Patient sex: F
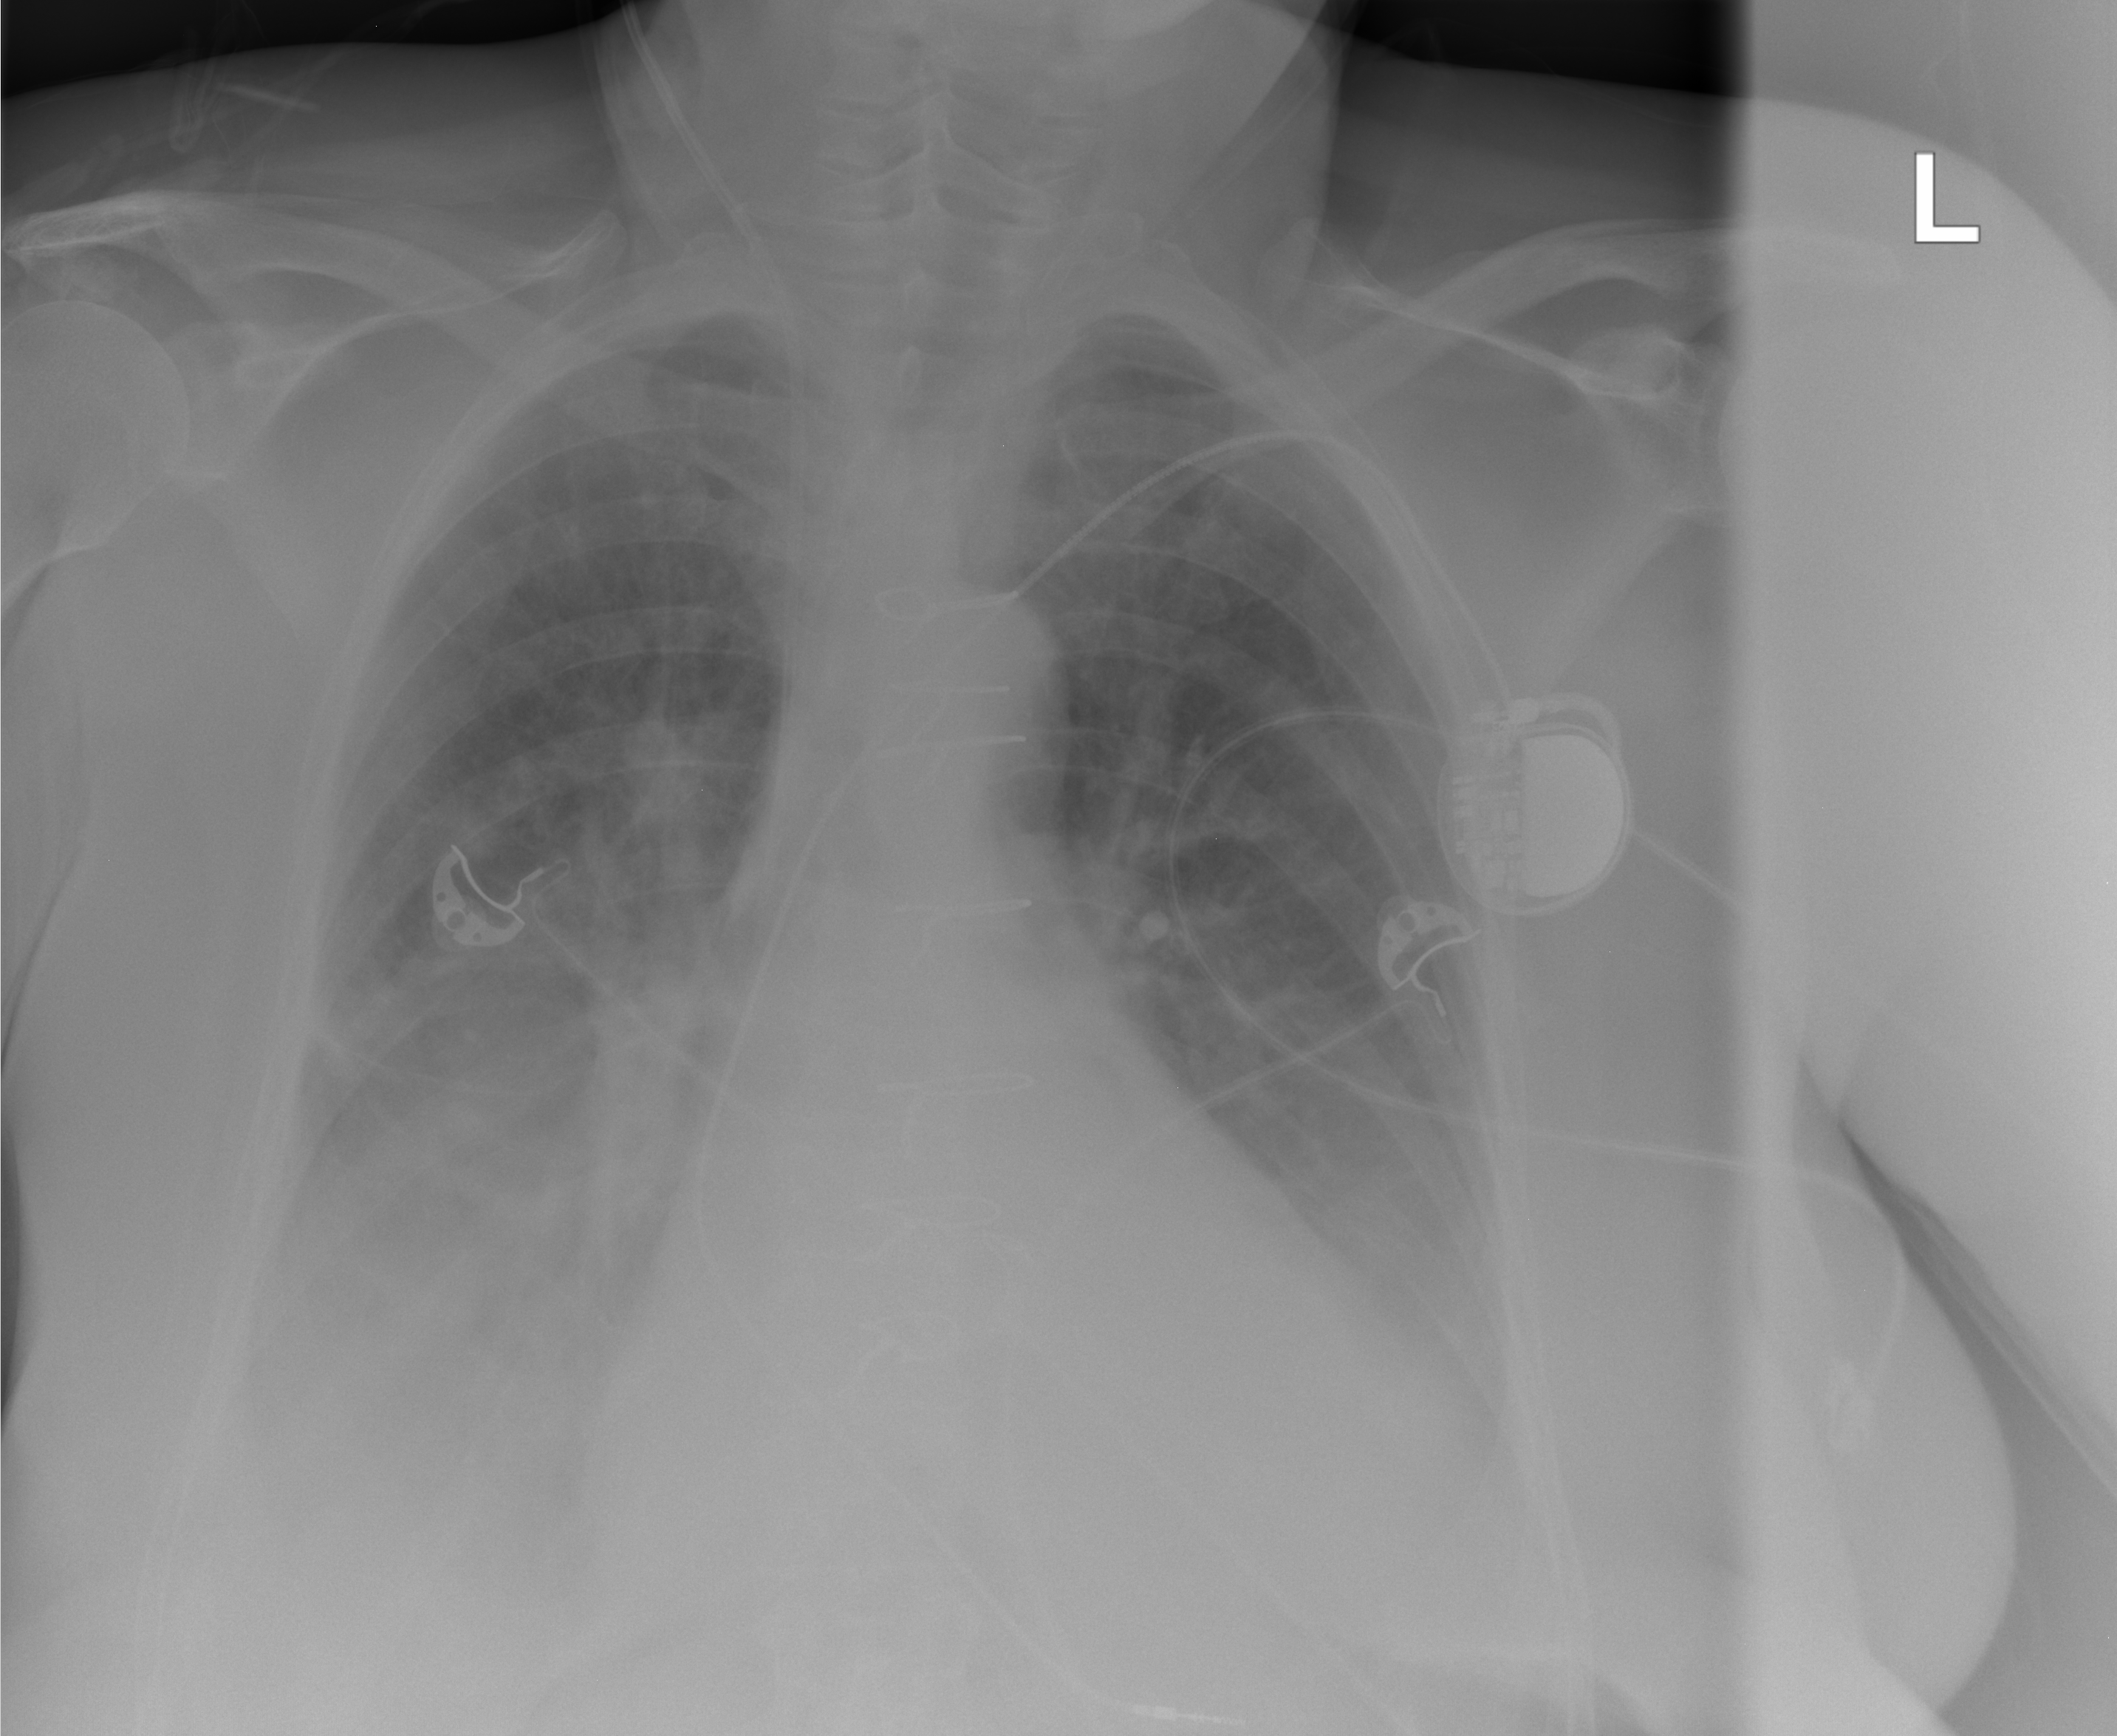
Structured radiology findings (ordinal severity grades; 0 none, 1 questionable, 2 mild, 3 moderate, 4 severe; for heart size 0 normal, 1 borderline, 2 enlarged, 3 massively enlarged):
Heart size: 2
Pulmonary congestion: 2
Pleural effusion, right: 2
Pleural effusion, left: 2
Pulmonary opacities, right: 2
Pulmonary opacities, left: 0
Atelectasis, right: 2
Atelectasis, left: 2